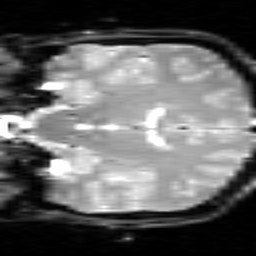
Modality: inplaneT2
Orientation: coronal
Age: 21
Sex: male